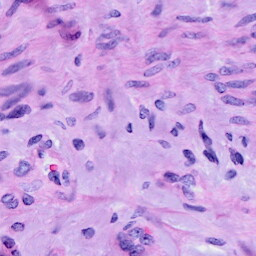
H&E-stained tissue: Cervix